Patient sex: M
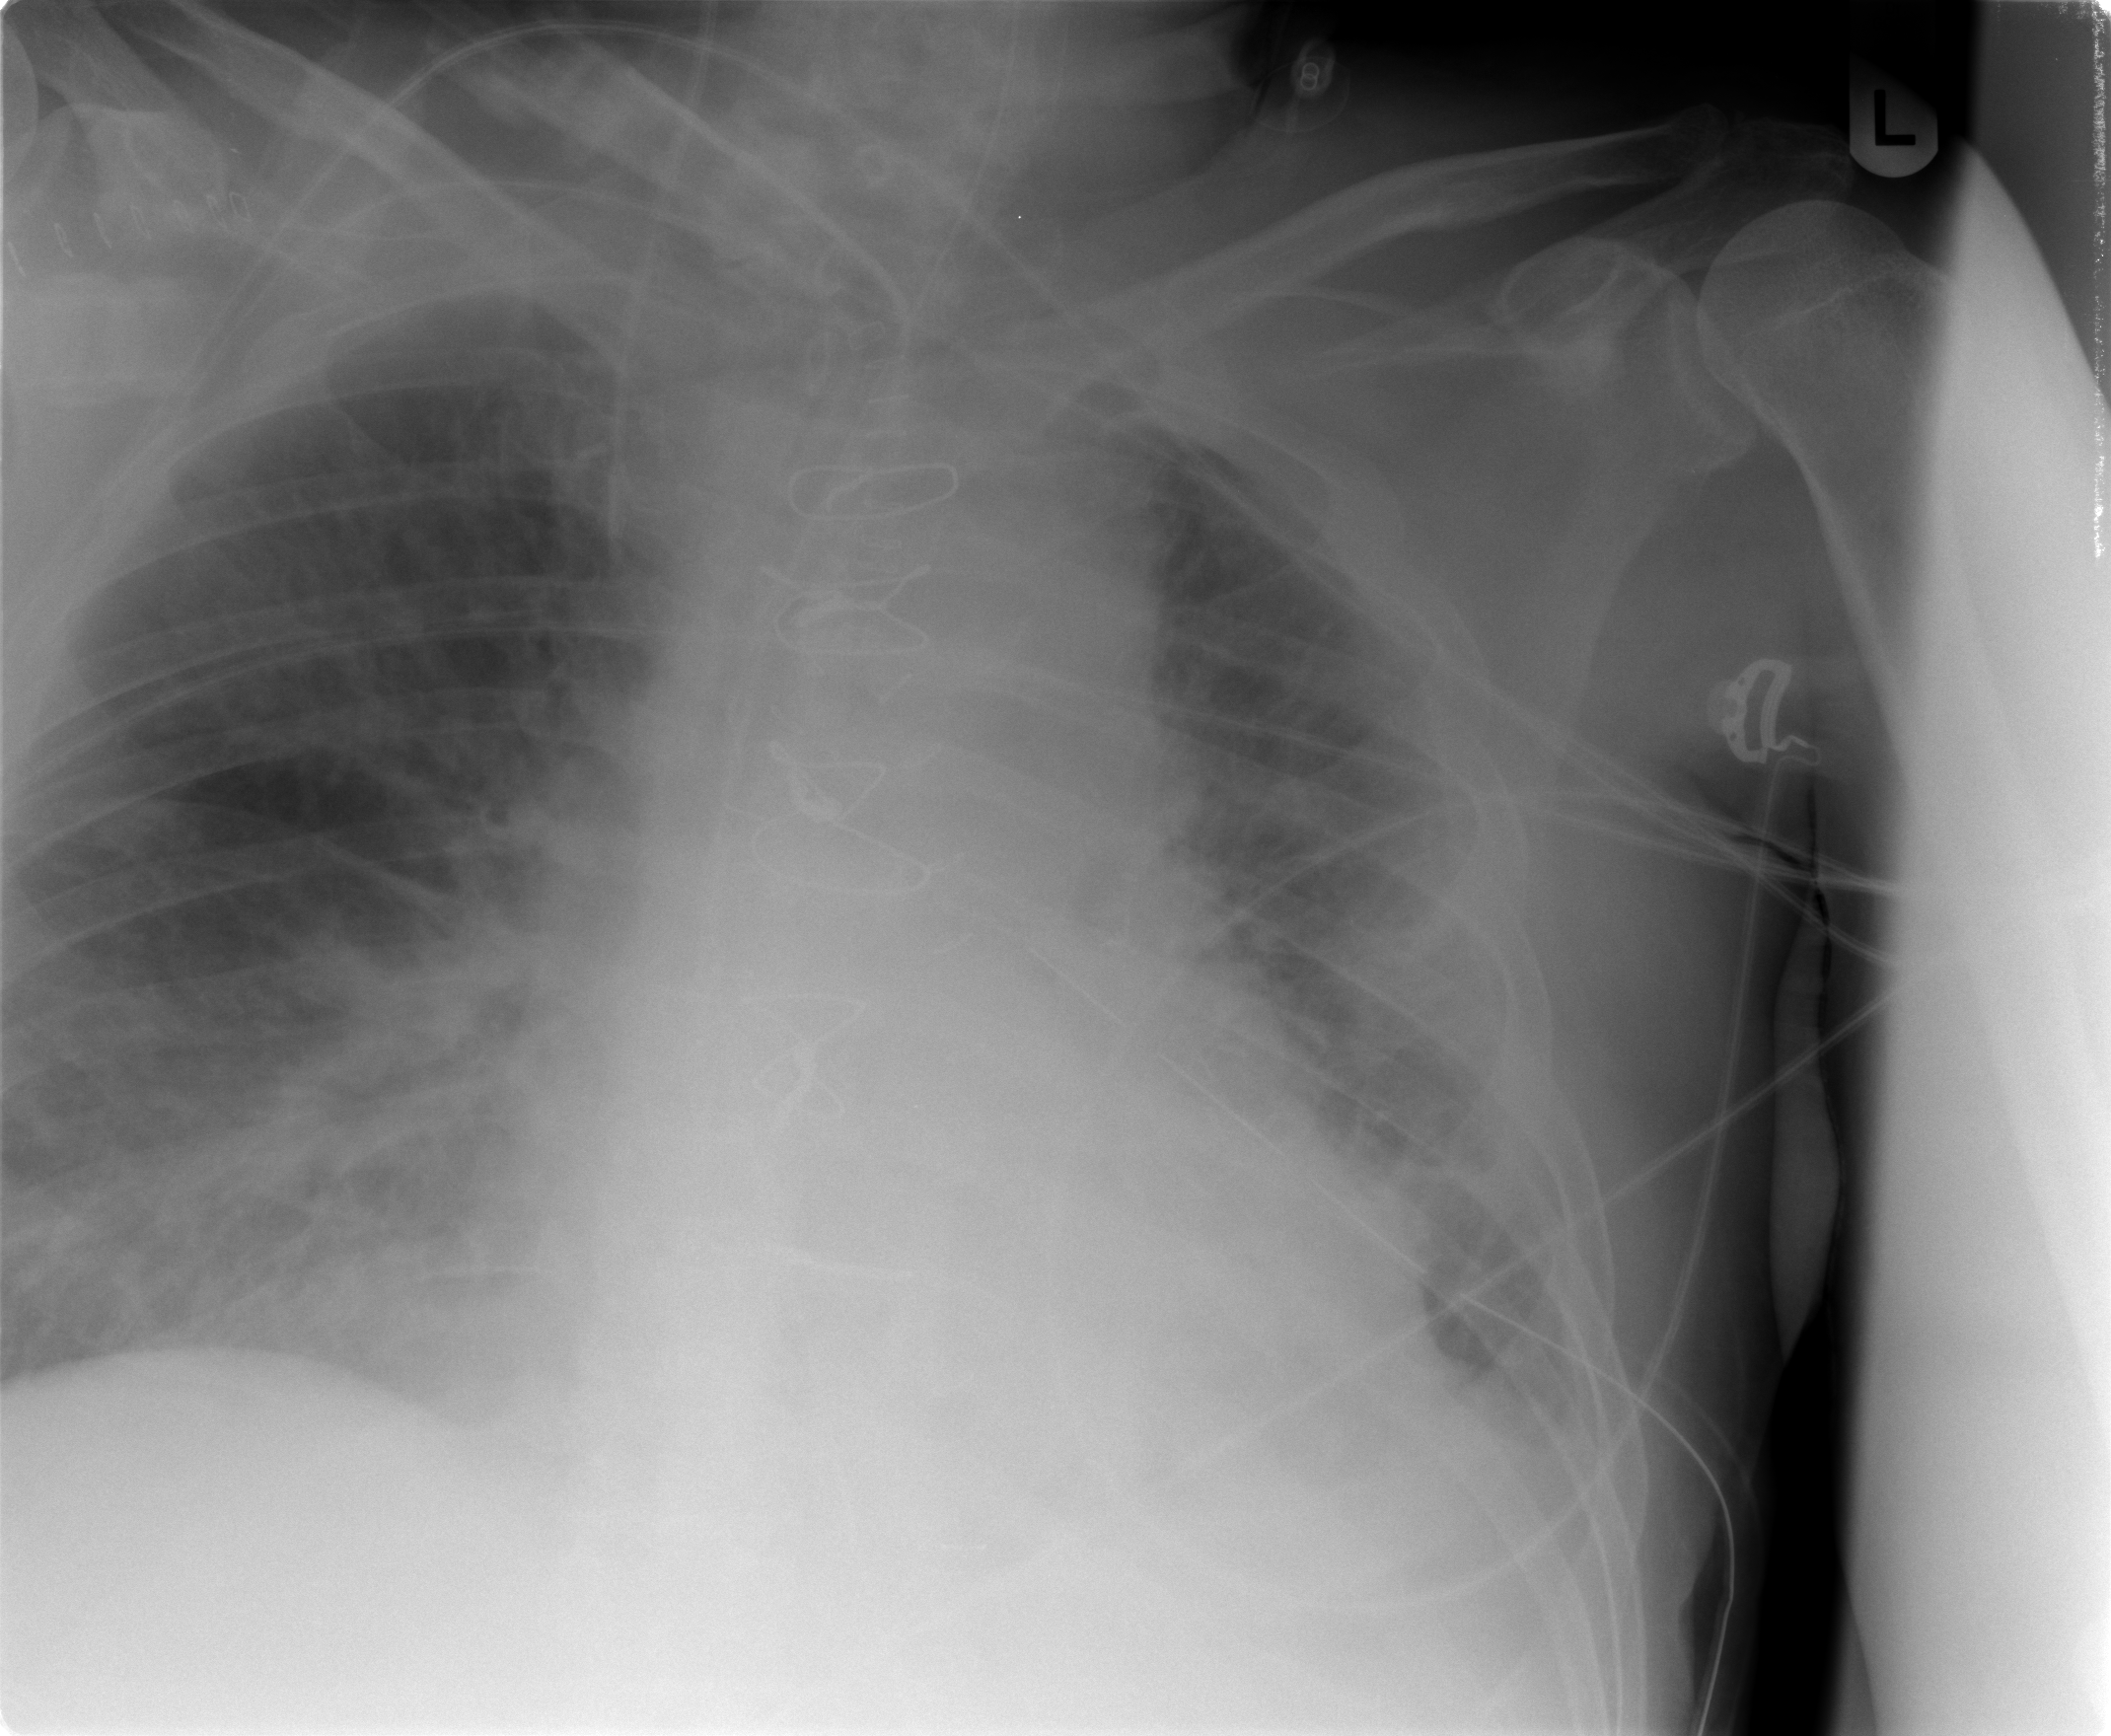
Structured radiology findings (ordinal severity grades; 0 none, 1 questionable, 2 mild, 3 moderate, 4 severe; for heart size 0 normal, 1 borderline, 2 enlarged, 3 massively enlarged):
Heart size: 2
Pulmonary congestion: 3
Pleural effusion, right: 2
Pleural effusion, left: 2
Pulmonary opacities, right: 3
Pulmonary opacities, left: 1
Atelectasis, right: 2
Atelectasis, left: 2